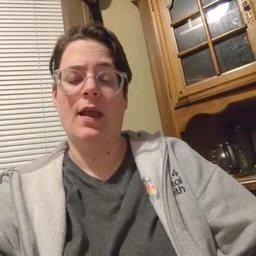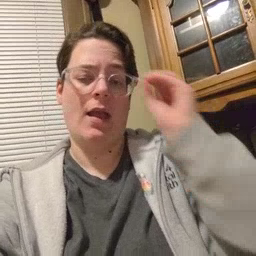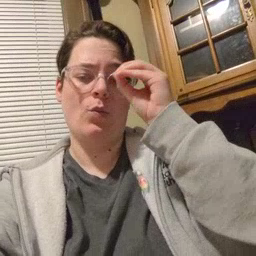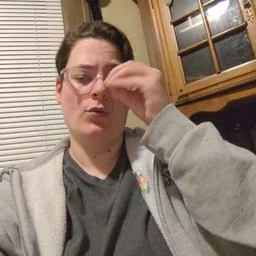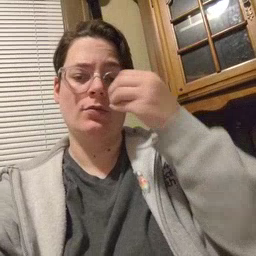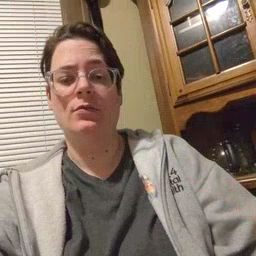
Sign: owl